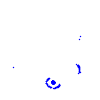
Particle: kaon